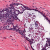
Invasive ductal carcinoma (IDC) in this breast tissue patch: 0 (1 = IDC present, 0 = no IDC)